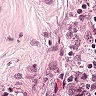
Metastatic tissue present: no